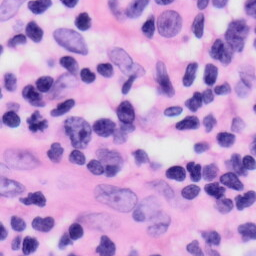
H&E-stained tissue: Skin